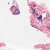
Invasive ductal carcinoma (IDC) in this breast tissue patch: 0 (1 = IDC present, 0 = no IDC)